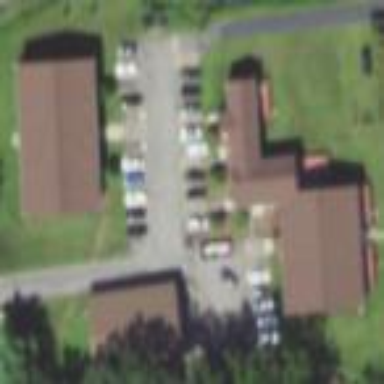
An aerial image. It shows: College building.